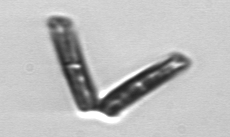
Label: Thalassionema